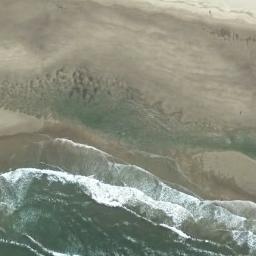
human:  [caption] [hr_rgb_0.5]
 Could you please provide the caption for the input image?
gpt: The beach is made up of deep green seawater and the coast .

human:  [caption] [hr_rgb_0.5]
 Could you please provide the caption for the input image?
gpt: The beach with white sand and the color of the seawater is green .

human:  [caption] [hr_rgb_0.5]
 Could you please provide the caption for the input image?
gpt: The beach is noiseless .

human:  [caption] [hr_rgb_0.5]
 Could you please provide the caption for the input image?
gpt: Grey-green beaches and grey-green waters with white waves .

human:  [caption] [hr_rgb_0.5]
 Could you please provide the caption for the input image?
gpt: There are water marks on the beach .